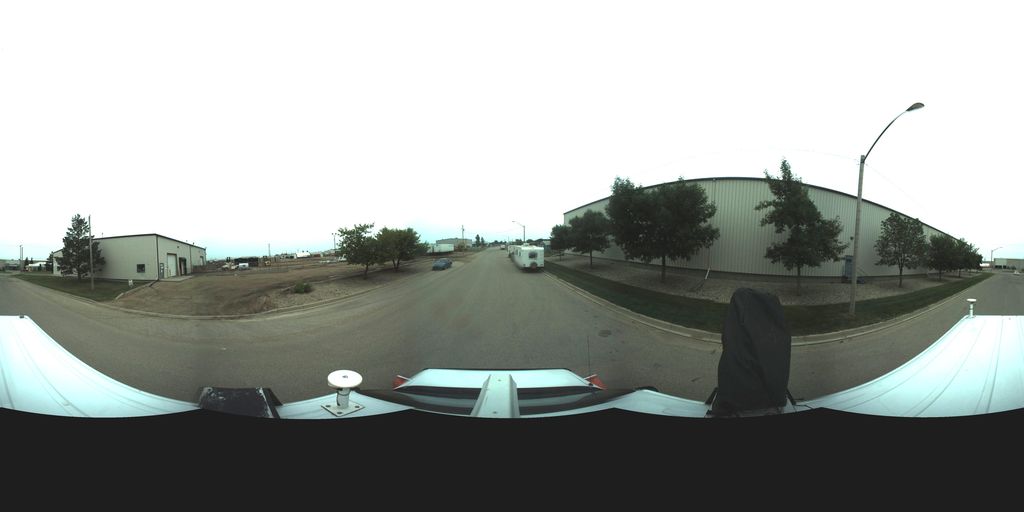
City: saskatoon